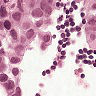
Metastatic tissue present: yes